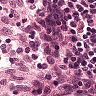
Metastatic tissue present: no